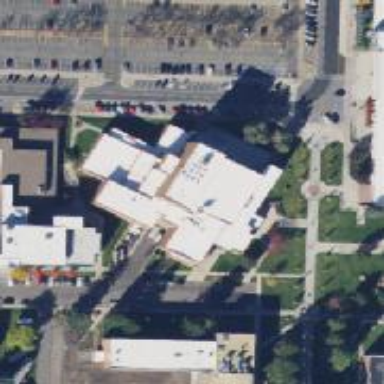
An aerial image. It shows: Arts center housed in building.